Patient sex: F
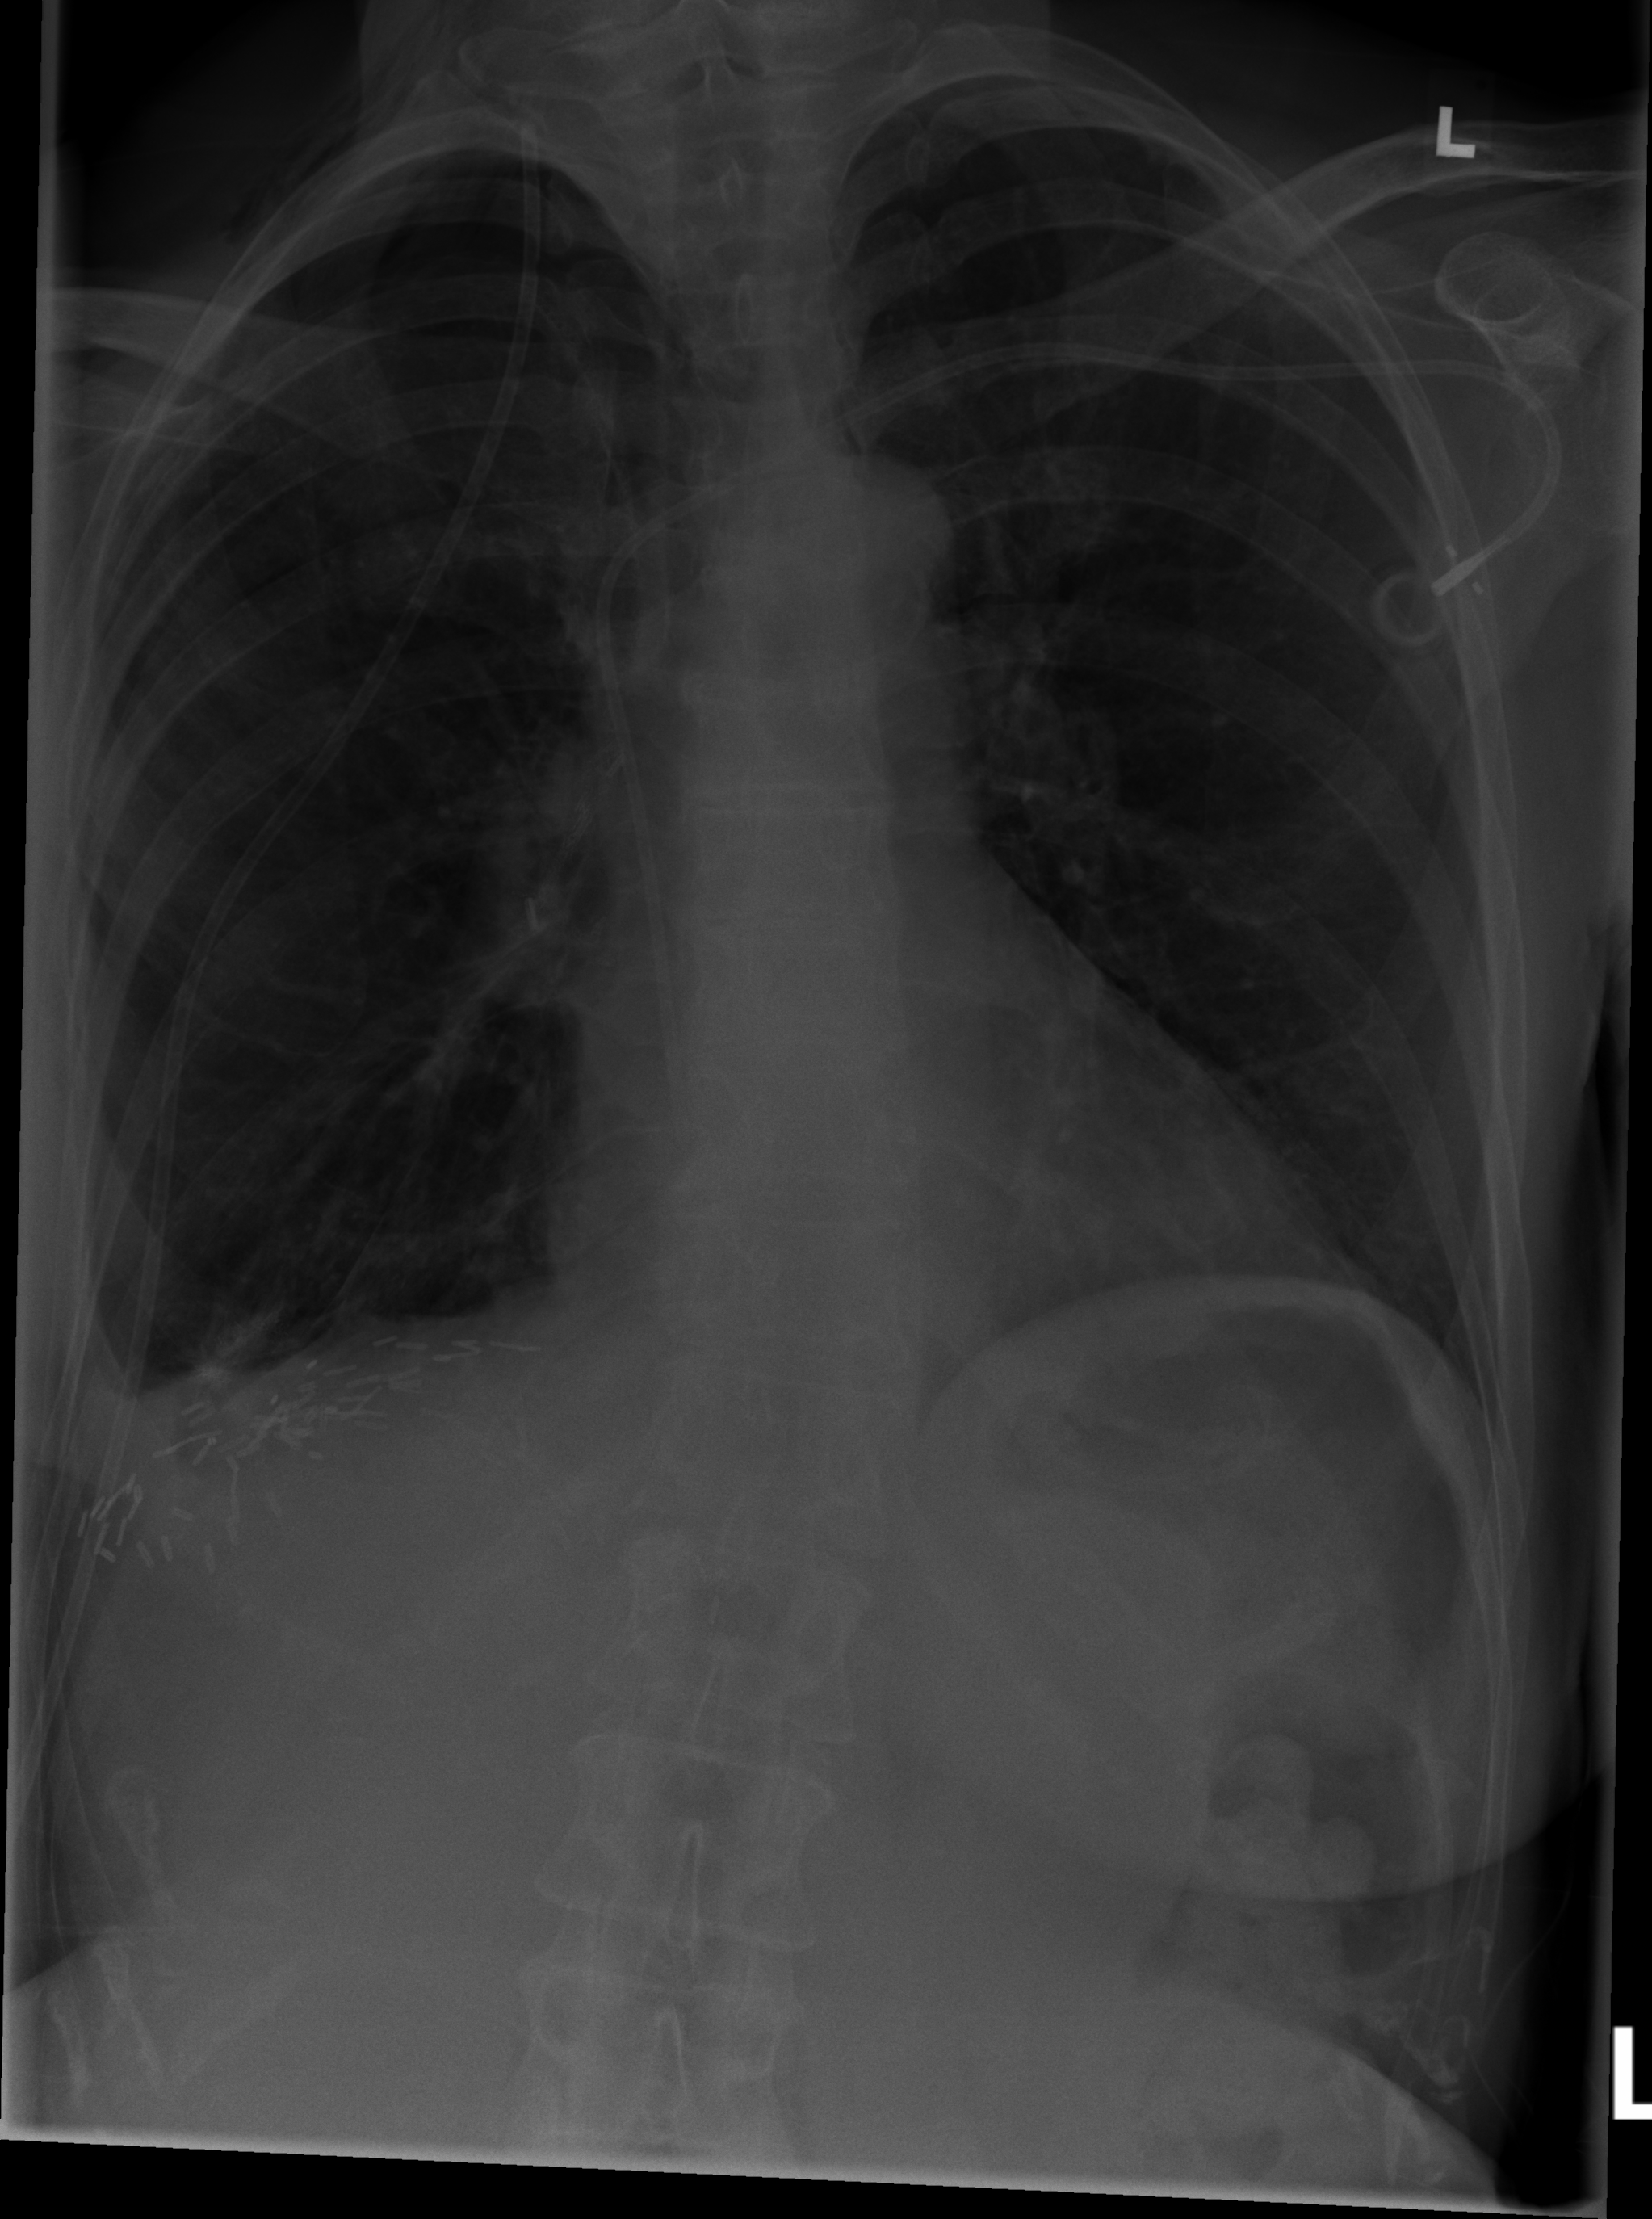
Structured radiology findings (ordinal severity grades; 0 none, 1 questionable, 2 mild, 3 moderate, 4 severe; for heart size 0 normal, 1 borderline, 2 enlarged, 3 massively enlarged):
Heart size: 1
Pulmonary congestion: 0
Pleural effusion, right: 2
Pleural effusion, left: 0
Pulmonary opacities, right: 0
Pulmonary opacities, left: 0
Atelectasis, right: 2
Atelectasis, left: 0